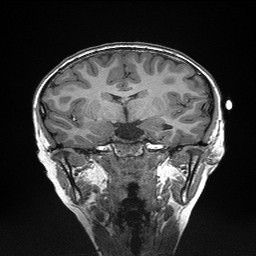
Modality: T1w
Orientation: sagittal
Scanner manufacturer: siemens
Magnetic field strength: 3 T
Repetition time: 2.3 s
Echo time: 0.00298 s